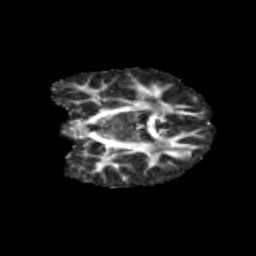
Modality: FA
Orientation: coronal
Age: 9
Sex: male
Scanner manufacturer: siemens
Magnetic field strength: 3 T
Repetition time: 3.8 s
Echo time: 0.07 s